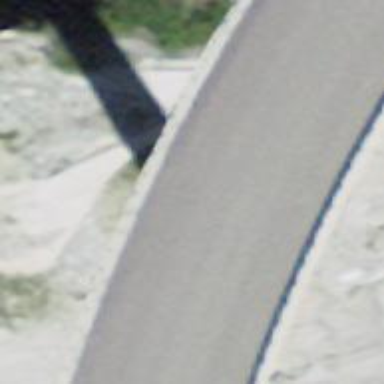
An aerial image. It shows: Asphalt surface bridge.